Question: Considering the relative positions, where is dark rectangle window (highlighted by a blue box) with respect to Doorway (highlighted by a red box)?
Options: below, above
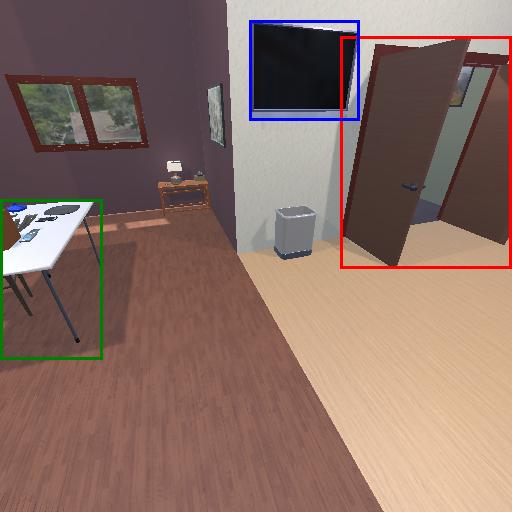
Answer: below